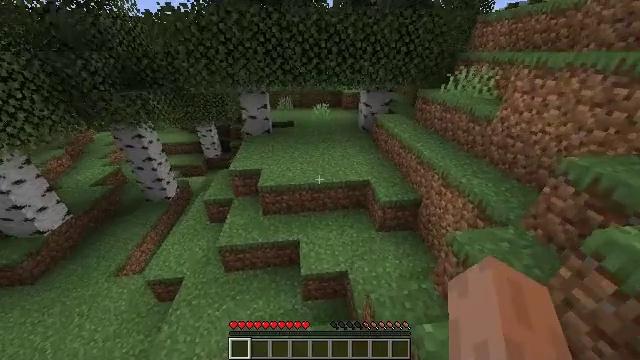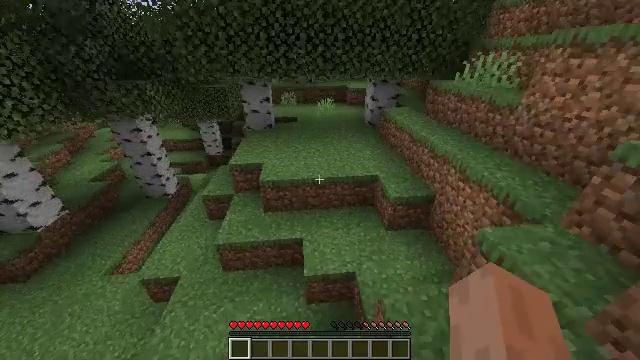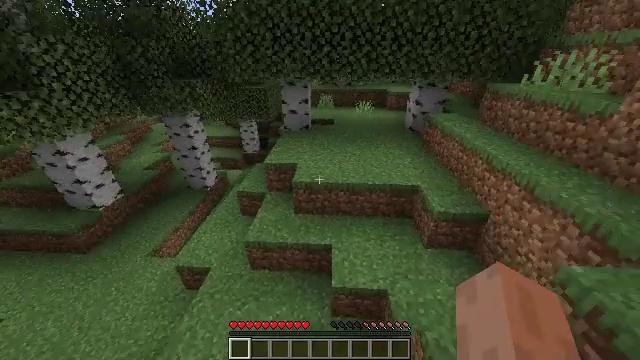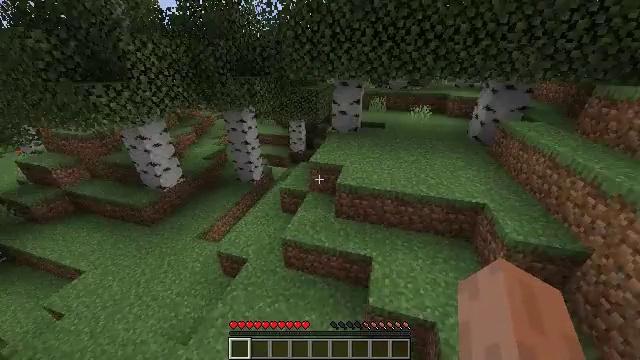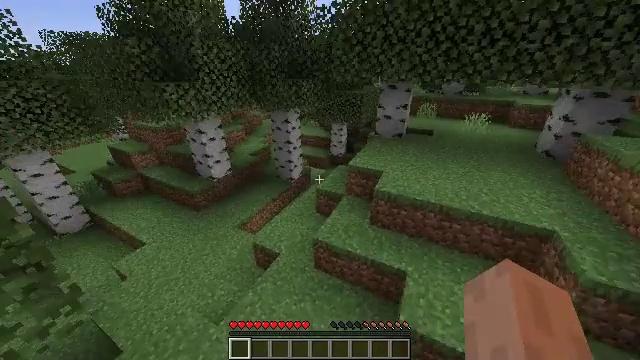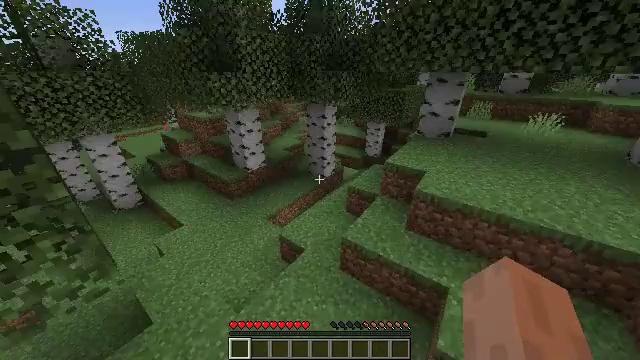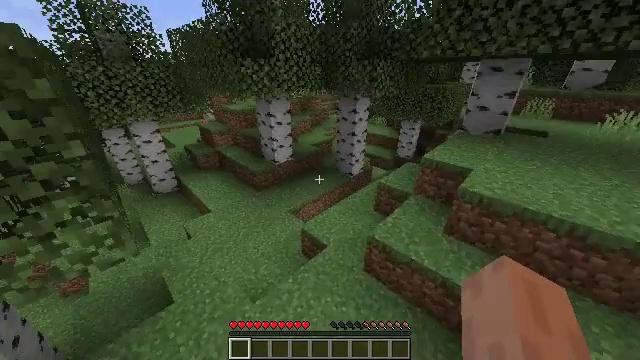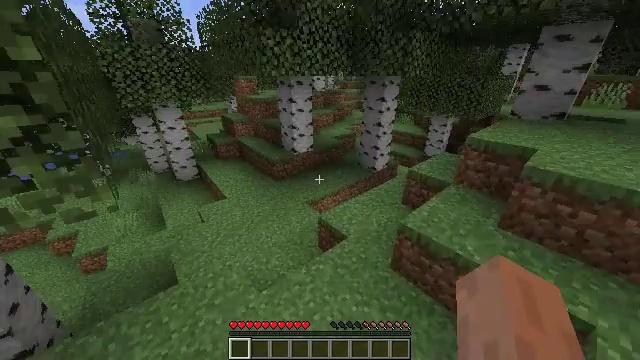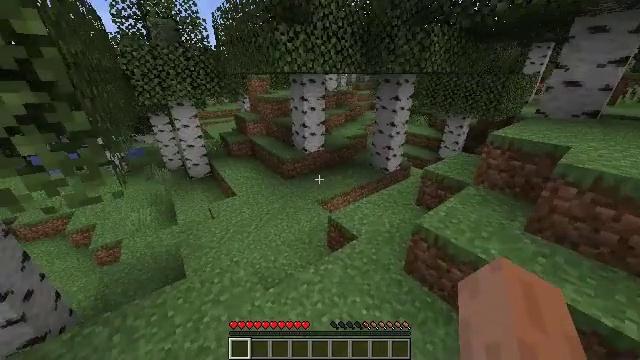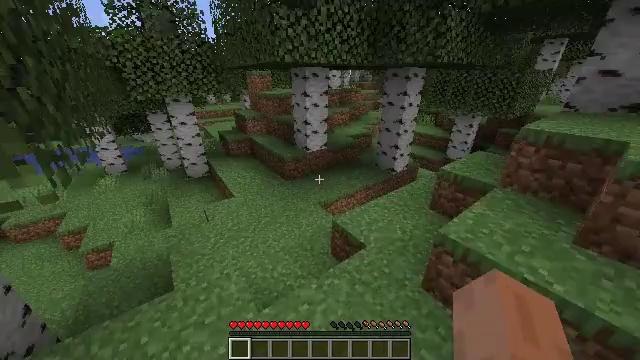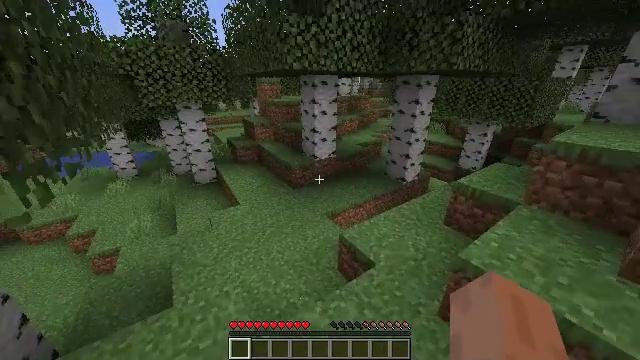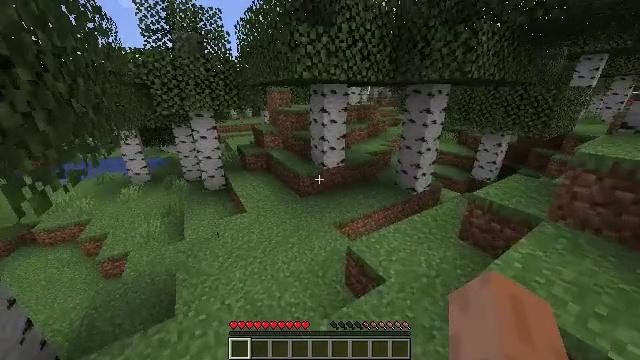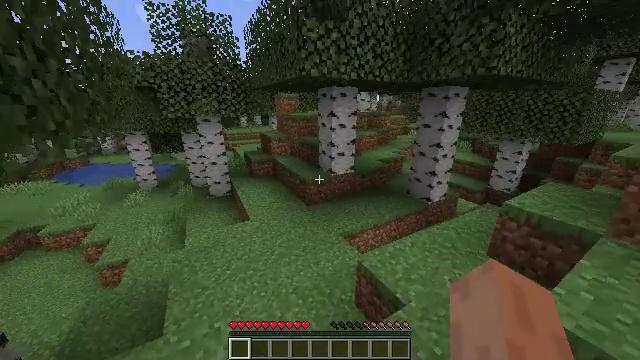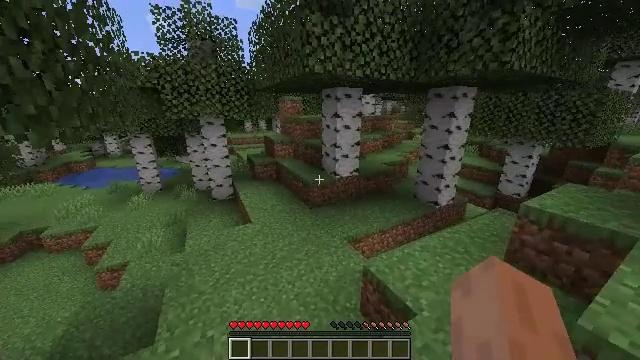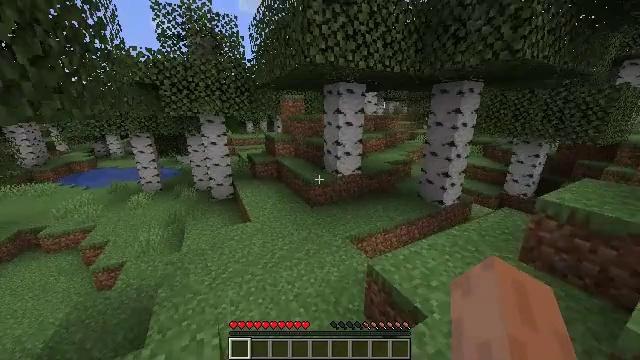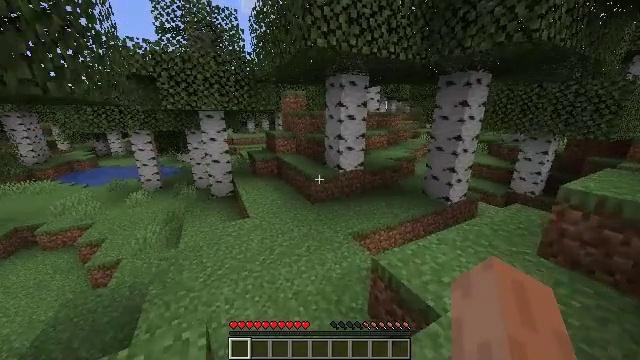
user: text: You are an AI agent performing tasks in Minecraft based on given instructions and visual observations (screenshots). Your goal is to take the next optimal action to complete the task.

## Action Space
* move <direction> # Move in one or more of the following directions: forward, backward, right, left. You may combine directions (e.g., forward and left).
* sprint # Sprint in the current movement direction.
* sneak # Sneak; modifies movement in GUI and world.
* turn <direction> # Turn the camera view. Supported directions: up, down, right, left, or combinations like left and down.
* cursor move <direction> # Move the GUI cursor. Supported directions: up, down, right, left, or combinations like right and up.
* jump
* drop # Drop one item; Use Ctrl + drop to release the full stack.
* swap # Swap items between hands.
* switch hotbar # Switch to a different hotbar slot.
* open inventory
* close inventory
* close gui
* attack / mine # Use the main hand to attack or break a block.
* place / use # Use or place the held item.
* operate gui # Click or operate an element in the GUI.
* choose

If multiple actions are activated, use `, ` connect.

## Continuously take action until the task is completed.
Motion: motion action
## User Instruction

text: Collect peony flowers for dye.
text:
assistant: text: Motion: move forward and move left, sprint
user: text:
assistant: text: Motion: move forward and move left, sprint, turn left
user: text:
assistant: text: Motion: move forward and move left, sprint, turn left and up
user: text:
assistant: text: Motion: move forward and move left, sprint, turn left
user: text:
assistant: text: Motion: move forward and move left, sprint, turn left
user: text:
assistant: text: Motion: move forward and move left, sprint, turn left
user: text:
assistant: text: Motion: move forward and move left, sprint, turn left
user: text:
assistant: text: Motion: move forward and move left, sprint, turn left
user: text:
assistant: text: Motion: move forward, sprint
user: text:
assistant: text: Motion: move forward, sprint, turn left and up
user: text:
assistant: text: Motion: move forward, sprint, turn left and up
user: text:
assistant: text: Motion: move forward, sprint, turn left and up
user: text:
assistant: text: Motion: move forward, sprint, turn left and up
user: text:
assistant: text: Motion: move forward, sprint
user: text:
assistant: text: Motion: move forward, sprint
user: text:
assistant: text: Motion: move forward, sprint
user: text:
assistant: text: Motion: move forward, sprint
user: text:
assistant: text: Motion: move forward, sprint, turn left
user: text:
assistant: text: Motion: move forward, sprint, turn left
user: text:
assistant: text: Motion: move forward, sprint, turn left
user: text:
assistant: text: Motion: move forward, sprint, turn left and up
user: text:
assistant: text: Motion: move forward, sprint, turn left and up
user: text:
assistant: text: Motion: move forward, sprint
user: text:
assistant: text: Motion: move forward, sprint, jump
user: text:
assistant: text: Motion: move forward, sprint, jump
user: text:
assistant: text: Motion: move forward, sprint, jump
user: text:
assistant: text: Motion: move forward, sprint, jump
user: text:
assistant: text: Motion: move forward, sprint, turn right and down, jump
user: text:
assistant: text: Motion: move forward, sprint, turn right and down, jump
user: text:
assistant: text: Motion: move forward, sprint, turn right and down